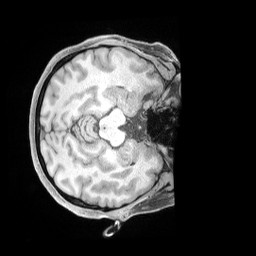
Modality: T1w
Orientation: axial
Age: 36
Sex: female
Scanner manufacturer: siemens
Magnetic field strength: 3 T
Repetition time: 2 s
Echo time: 0.00211 s